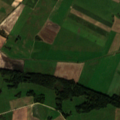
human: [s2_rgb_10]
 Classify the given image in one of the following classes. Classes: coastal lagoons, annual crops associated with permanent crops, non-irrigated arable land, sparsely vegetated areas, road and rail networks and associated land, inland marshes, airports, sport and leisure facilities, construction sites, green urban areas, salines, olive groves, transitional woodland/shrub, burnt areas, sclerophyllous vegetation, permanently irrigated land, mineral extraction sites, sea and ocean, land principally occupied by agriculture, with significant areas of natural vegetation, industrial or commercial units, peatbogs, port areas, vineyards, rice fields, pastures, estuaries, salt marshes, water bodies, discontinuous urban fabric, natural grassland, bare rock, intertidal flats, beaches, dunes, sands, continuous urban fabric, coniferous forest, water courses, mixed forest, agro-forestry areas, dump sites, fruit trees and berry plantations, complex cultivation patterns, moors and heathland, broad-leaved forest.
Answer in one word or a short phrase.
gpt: non-irrigated arable land, pastures, land principally occupied by agriculture, with significant areas of natural vegetation, broad-leaved forest